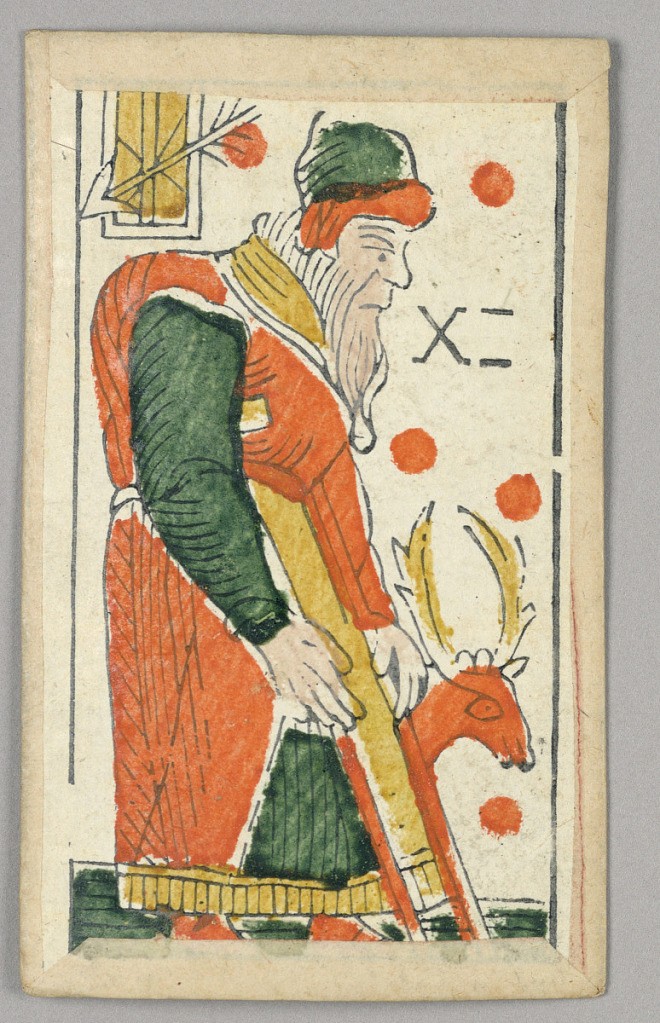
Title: Minchiate (Tarot) Playing Card
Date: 17th century
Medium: Stencil-colored woodblock print
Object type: Playing card
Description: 1909-22-1-1/35: Partial set of Italian Minchiate playing cards50;     1909-22-1-11: Part of a set of Italian Minchiate playing cards.50